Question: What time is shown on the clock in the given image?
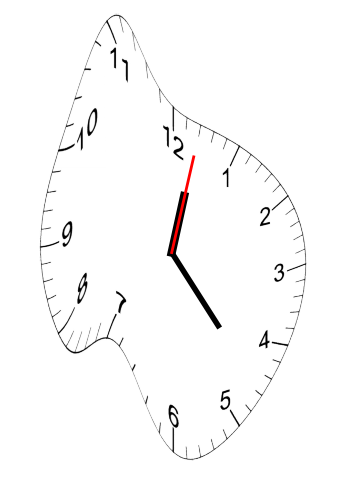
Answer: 12:23:02